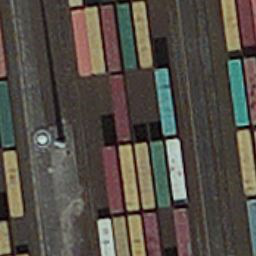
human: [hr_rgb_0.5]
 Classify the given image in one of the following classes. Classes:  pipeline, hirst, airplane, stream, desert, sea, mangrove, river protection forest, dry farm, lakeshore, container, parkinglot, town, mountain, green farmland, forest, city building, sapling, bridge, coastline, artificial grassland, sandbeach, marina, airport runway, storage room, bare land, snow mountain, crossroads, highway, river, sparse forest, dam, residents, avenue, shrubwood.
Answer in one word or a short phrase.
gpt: container